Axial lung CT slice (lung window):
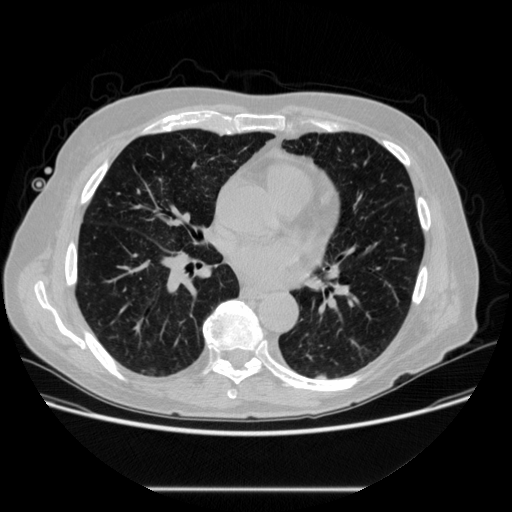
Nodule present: no